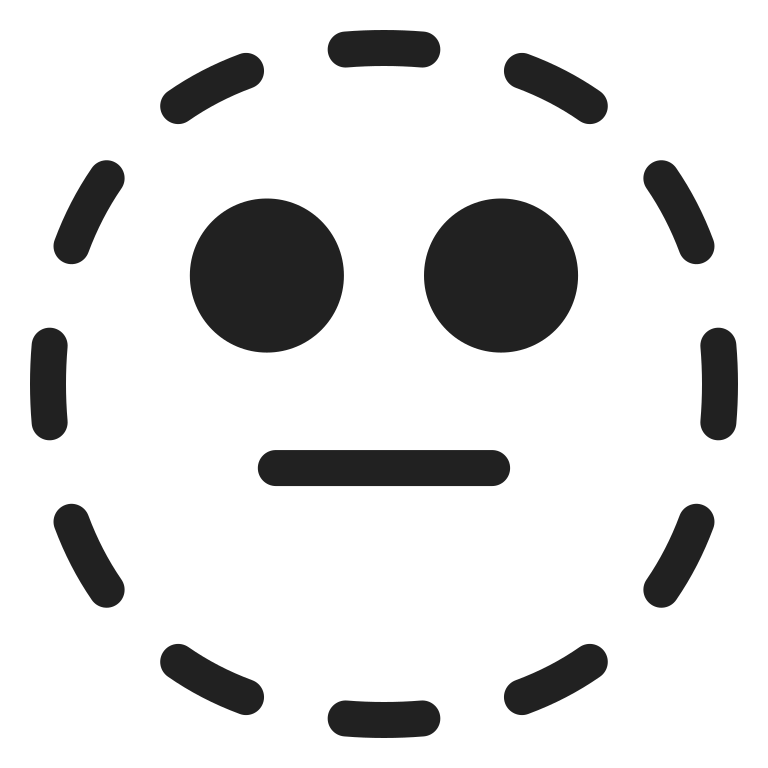
dotted line face high contrast